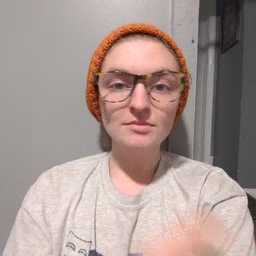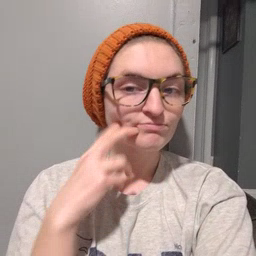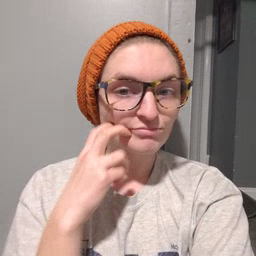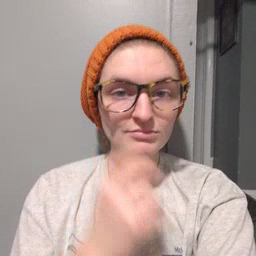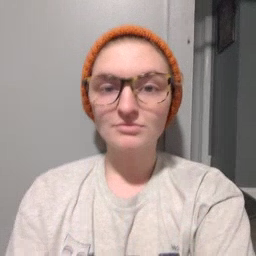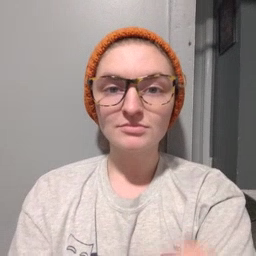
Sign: gum